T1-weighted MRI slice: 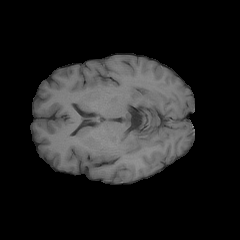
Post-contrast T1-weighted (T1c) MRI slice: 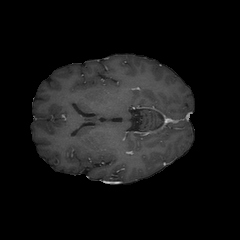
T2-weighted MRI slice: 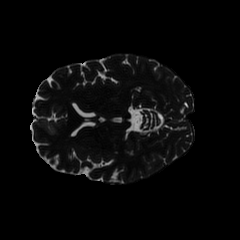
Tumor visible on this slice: yes